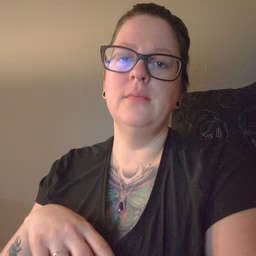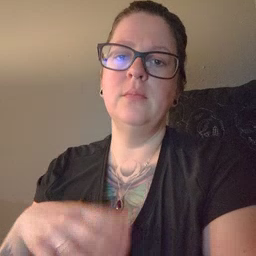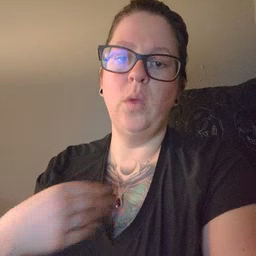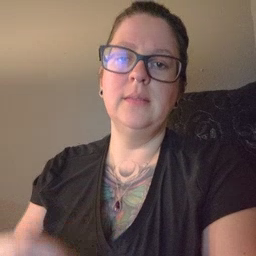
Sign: white